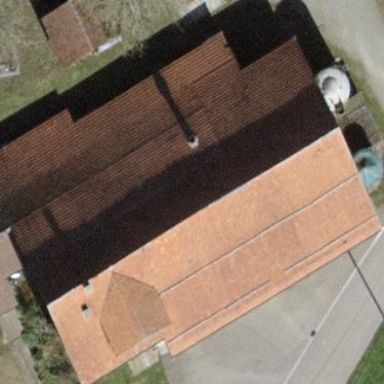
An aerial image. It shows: Farm building.